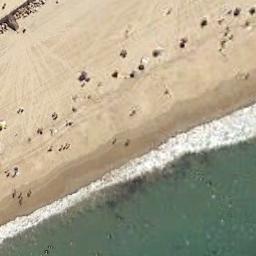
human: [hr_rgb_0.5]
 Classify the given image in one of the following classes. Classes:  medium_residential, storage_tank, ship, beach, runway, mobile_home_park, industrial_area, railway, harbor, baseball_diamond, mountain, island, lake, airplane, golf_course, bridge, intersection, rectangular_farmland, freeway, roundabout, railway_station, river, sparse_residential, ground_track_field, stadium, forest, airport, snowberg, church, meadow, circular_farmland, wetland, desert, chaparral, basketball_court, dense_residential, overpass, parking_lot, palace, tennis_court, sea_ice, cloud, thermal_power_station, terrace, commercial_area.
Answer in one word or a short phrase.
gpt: beach